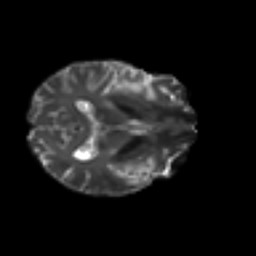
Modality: T2w
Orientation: axial
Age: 34
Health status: ill
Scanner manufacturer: philips
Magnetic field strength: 3 T
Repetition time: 9 s
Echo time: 0.127 s